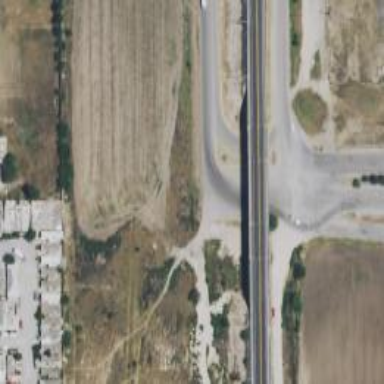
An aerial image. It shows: Trunk link highway.